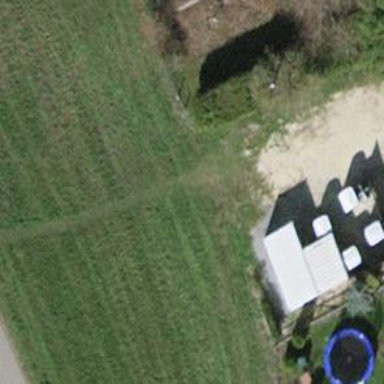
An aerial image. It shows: Path covered in grass.